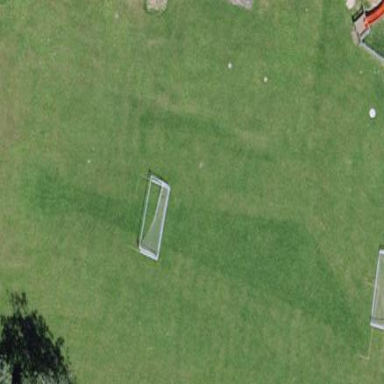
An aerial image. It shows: Soccer pitch with grass surface for leisure and sports.